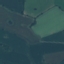
Label: Pasture